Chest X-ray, PA view. Patient: 46 years old, sex F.
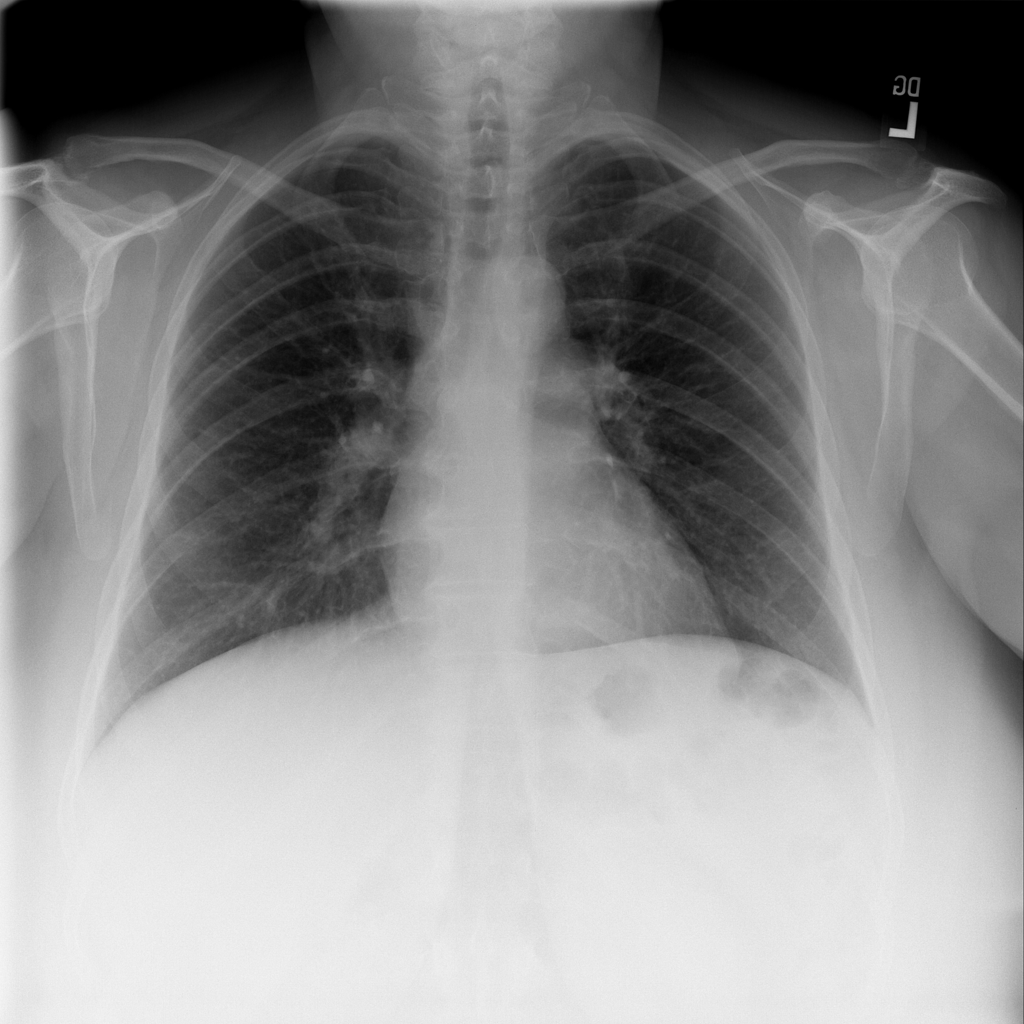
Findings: No Finding